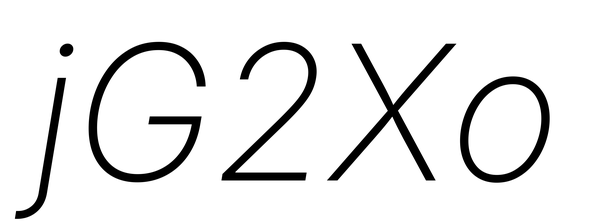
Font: Inter-Italic_ExtraLight_Italic